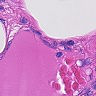
Metastatic tissue present: no